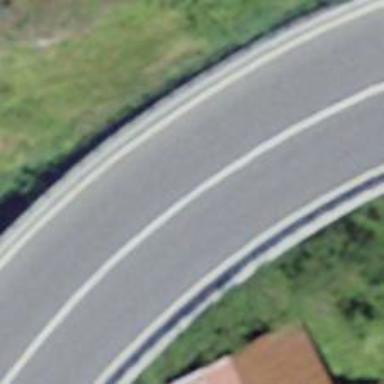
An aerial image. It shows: Primary highway on asphalt bridge.